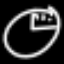
Label: clock